Question: Let us consider this simple data:
'''
var data = [
{
"id": "A",
"geometry": [ [0, 0], [10, 10], [10, 20], [0, 20] ]
},
{
"id": "B",
"geometry": [ [10, 10], [25, 10], [25, 30], [10, 20] ]
},
];
'''
I'd like to display "A" and "B" using a distinct area for each, as doing so will let me apply a class to them (useful because I want them to use different background colors and to react separately to clicks and mouse hovers.)
I'm able to use d3.svg.area() to draw a continuous graph however it assumes that "the input data is a two-element array of numbers" (not my case) and it does not seem to support the drawing of areas.
What is the pattern for it?
I'm using polygons in the sample data for simplicity. Overall, the goal however is to produce a stream that be composed of several areas instead of just a single one. Best illustrated with the picture below:

I'll update the post if more details are needed.
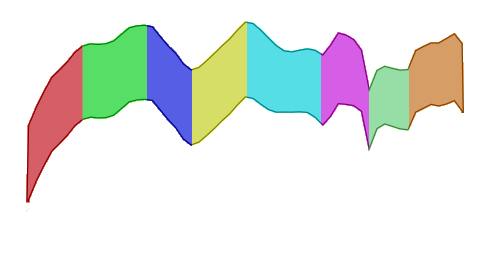
Answer: Hard to understand what exactly you mean by wanting to draw distinct areas. Do you mean that you want to end up with 2 'path' elements -- one for the geometry of the object with 'id:"A"' and the other for 'id: "B"'? If so:
'''
var pathGenerator = d3.svg.area()
var paths = d3.select("svg").selectAll("path").data(data);
paths.enter()
.append("path")
.attr("class", function(d) {
if(d.id == "A") { return 'class-A'; }
else if(d.id == "B") { return 'class-B'; }
})
.attr("d", function(d) {
return pathGenerator(d.geometry);
});
'''